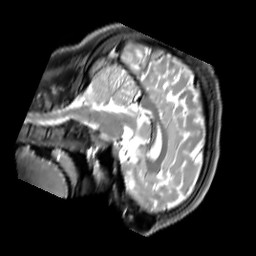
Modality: PDw
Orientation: sagittal
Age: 23
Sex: male
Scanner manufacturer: siemens
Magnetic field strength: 3 T
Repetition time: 11.88 s
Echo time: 0.014 s